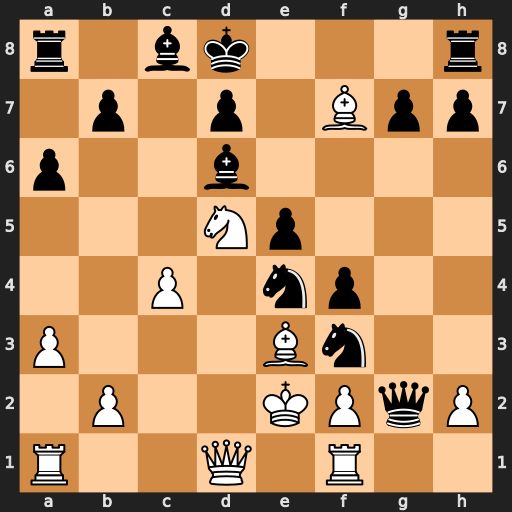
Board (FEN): r1bk3r/1p1p1Bpp/p2b4/3Np3/2P1np2/P3Bn2/1P2KPqP/R2Q1R2
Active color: w
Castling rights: -
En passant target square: -
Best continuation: Bb6+ Bc7 Bxc7#